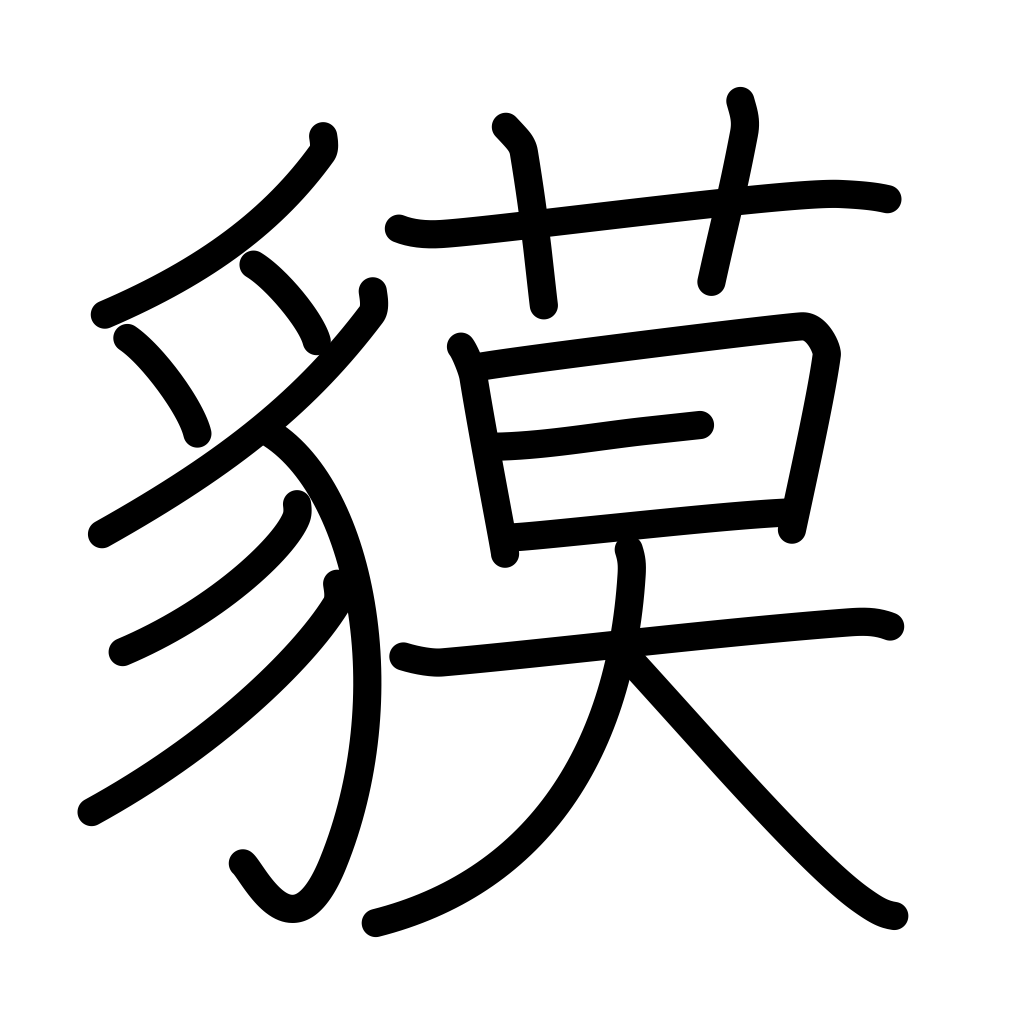
Meaning: tapir